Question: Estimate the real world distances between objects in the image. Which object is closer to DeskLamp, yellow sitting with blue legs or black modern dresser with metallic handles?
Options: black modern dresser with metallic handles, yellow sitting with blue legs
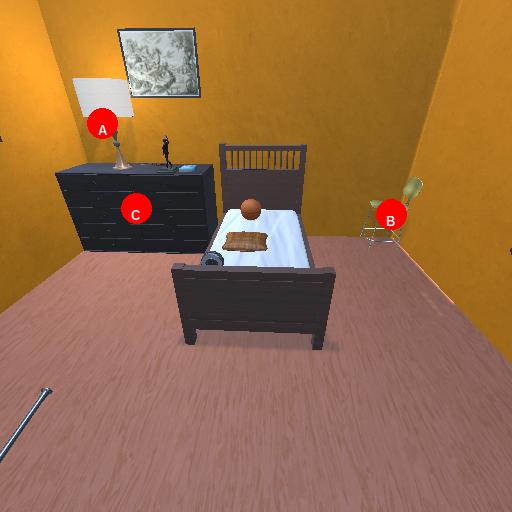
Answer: black modern dresser with metallic handles